Question: i tried to submit multiple form using ajax, but how to send one by one, i mean send the first ajax after done/success then send second ajax, below is my script:
'''
<form>
<input type="text" name="name" value="john doe" size="60">
<input type="text" name="age" value="23" size="2">
</form>
<form>
<input type="text" name="name" value="Alex" size="60">
<input type="text" name="age" value="24" size="2">
</form>
<button>Submit</button>
<script>
function post_form_data(data) {
$.ajax({
type: 'POST',
url: 'https://members.lelong.com.my/Auc/Member/Feed/feed.asp',
data: data,
success: function () {
console.log('Success');
},
error: function () {
console.log('error');
}
});
}
$('button').on('click', function () {
$('form').each(function () {
post_form_data($(this).serialize());
});
});
</script>
'''

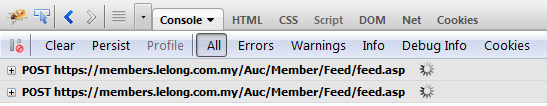
Answer: You can add
> async : false
to make it sequential.
'''
$.ajax({
type: 'POST',
url: 'https://members.lelong.com.my/Auc/Member/Feed/feed.asp',
data: data,
async :false ,
success: function () {
console.log('Success');
},
error: function () {
console.log('error');
}
});
'''
Note:- can logically turn down behavior of ajaxified request. We discourage the use of it until its needed desperately.